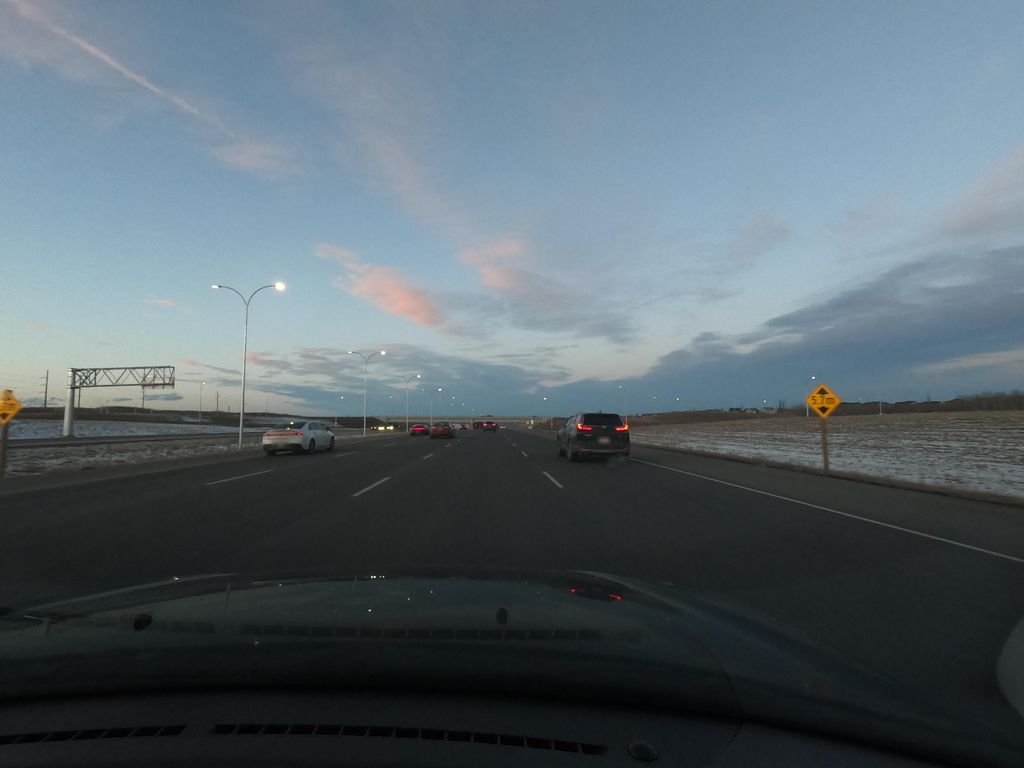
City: calgary